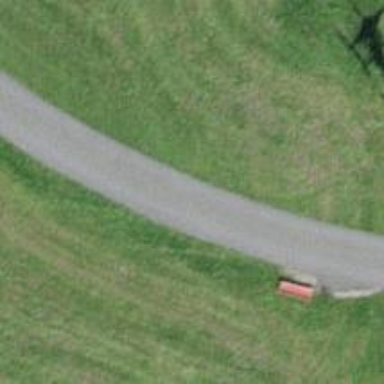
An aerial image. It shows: Paved track with grade1 quality.